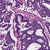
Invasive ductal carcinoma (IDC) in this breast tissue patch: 1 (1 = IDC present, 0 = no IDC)